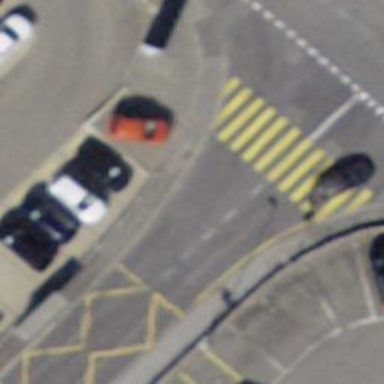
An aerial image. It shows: Asphalt sidewalk along the footway.